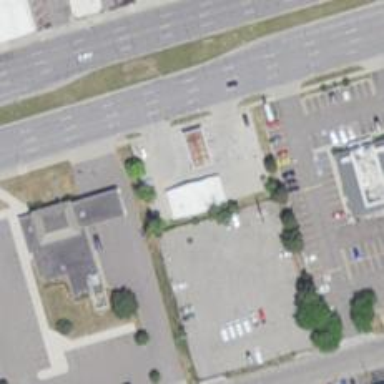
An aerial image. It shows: Convenience shop.